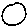
Label: circle